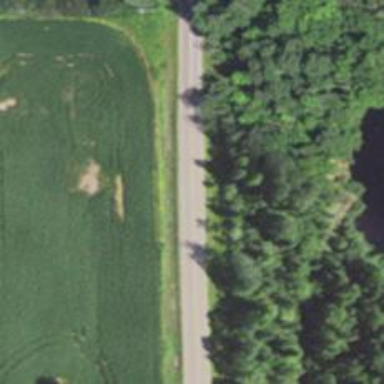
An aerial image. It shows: Tertiary road.